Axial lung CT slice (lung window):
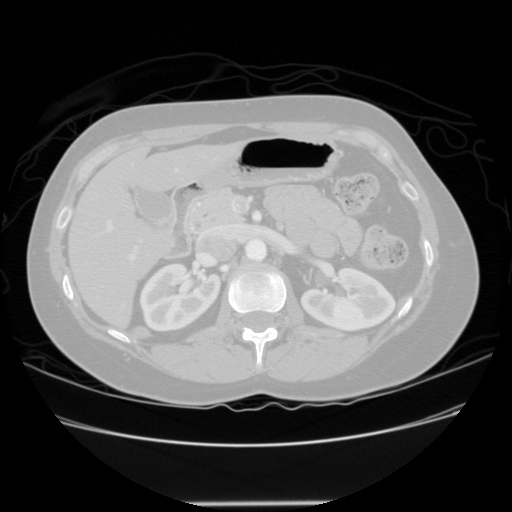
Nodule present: no